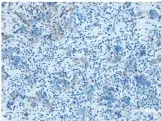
Pathological results. (D-H) IHC staining showed sequentially CKpan, CAM5.2, EMA, Vimentin, Ki67.
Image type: pathology (immunostaining)